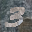
Label: 3